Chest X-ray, PA view. Patient: 40 years old, sex F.
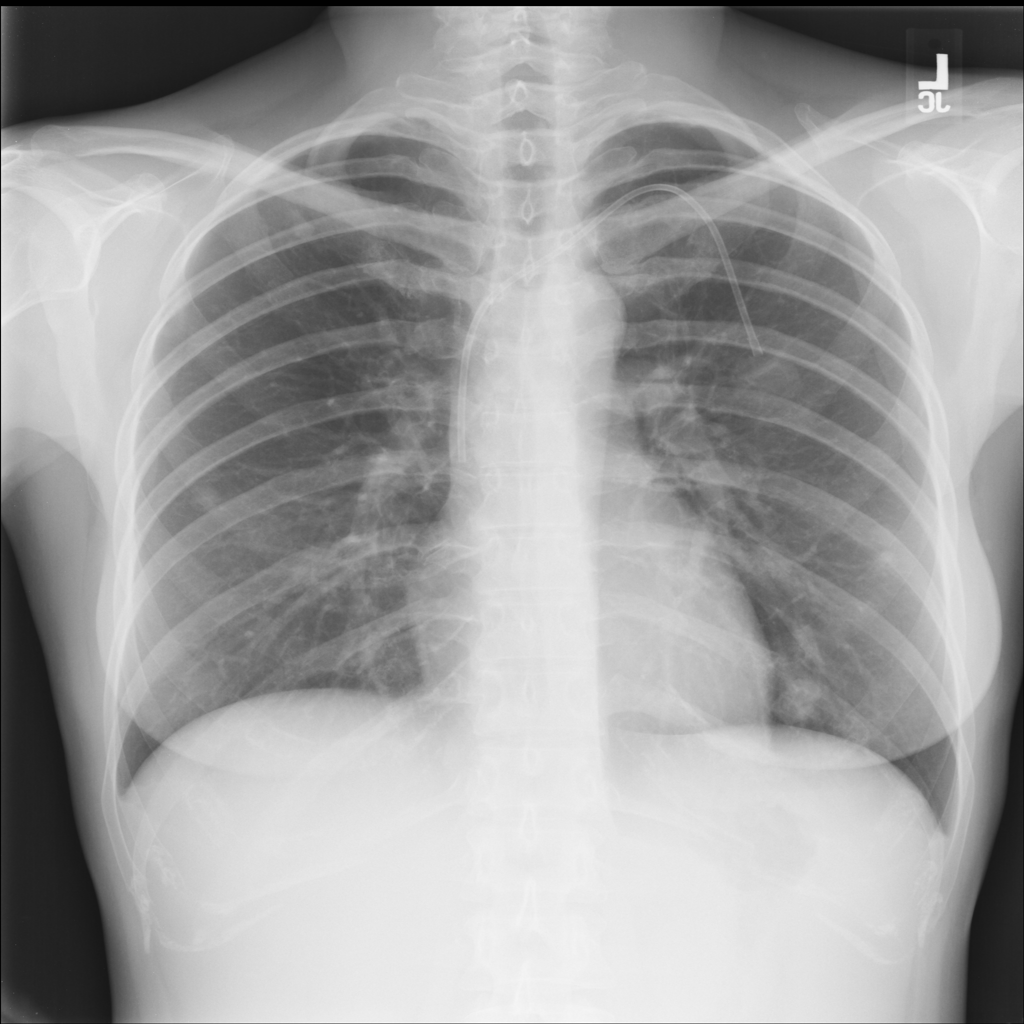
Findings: No Finding